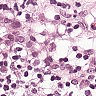
Metastatic tissue present: yes